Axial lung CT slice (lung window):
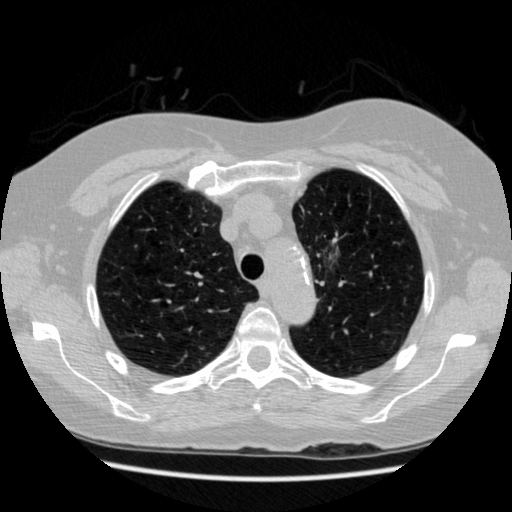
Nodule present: no